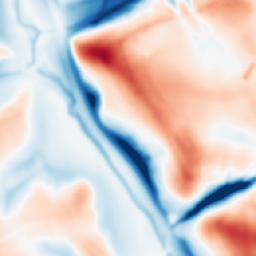
Category: multiscale
Decomposition family: dog
Decomposition parameters: sigma_low: 2
sigma_high: 20
Upsampling method: area
Upsampling parameters: scale: 4
Upsampling scale: 4